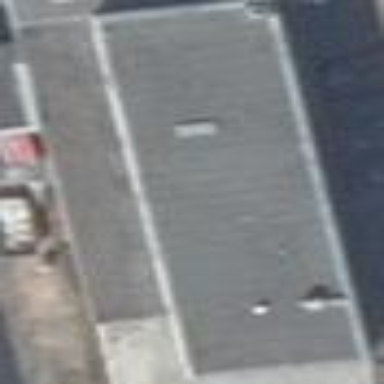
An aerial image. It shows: Industrial building.